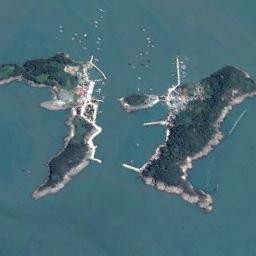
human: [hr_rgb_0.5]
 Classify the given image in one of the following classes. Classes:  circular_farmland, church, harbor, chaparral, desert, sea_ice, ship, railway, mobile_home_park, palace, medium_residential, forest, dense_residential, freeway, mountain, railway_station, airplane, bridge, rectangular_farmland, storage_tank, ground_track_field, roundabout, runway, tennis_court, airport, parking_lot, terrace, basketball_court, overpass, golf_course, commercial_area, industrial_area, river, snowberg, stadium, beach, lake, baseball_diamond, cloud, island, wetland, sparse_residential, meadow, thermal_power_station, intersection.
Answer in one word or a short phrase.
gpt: island